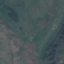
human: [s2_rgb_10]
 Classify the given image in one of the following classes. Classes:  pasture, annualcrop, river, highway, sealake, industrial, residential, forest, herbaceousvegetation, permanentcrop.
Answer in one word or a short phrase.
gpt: HerbaceousVegetation